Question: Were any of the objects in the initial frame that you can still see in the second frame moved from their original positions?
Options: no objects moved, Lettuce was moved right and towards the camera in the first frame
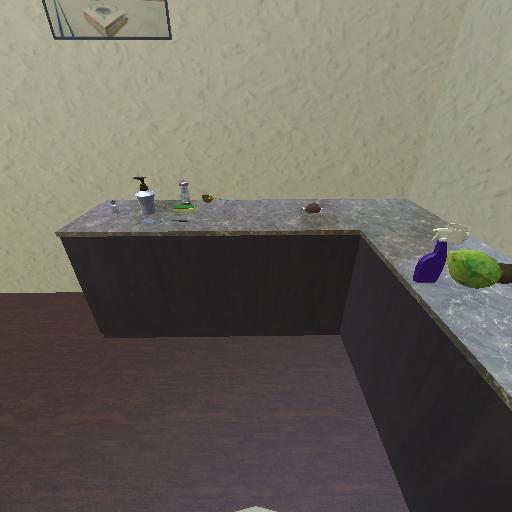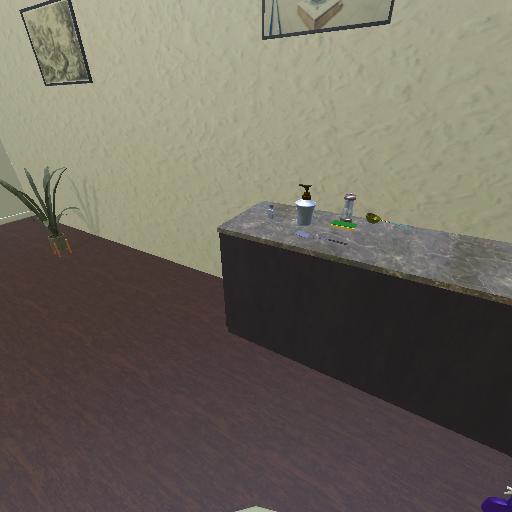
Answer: no objects moved